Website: bh-photo
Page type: payment
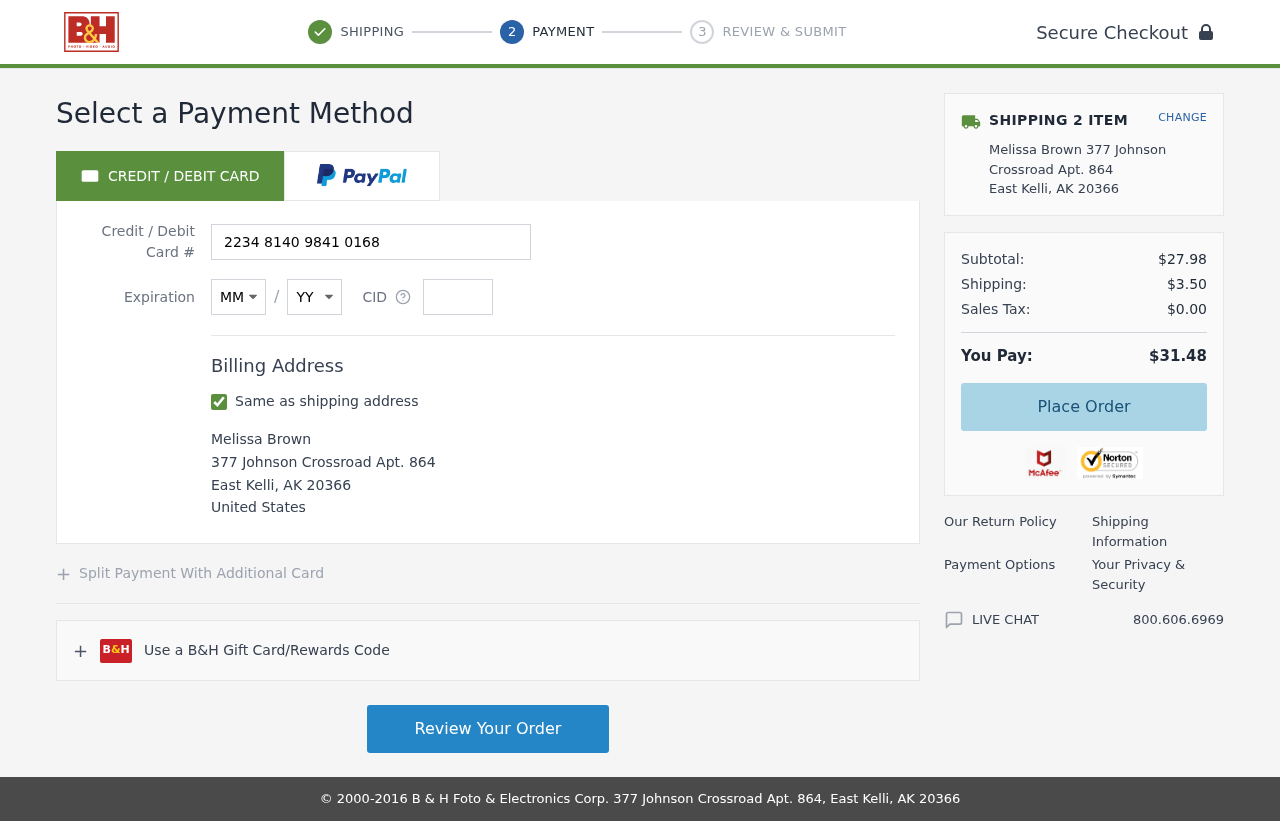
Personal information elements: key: PII_CARD_CVV
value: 793
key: PII_CARD_EXPIRY_MONTH
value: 04
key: PII_CARD_EXPIRY_YEAR
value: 30
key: PII_CARD_NUMBER
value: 2234 8140 9841 0168
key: PII_CITY
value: East Kelli
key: PII_COUNTRY
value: United States
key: PII_FULLNAME
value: Melissa Brown
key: PII_POSTCODE
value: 20366
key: PII_STATE_ABBR
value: AK
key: PII_STREET
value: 377 Johnson Crossroad Apt. 864
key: PII_FULLNAME2
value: Melissa Brown
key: PII_STREET2
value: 377 Johnson Crossroad Apt. 864
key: PII_CITY2
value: East Kelli
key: PII_STATE_ABBR2
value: AK
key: PII_POSTCODE2
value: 20366
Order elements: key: ORDER_NUM_ITEMS
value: SHIPPING 2 ITEM
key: ORDER_SUBTOTAL
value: $27.98
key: ORDER_SHIPPING_COST
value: $3.50
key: ORDER_TAX
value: $0.00
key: ORDER_TOTAL
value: $31.48